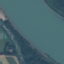
Land use / land cover: River